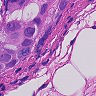
Metastatic tissue present: yes